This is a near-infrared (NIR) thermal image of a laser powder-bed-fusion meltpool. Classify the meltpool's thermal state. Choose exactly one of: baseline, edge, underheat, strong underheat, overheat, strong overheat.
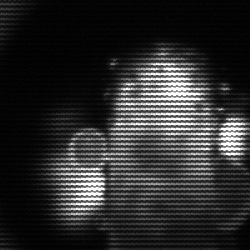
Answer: strong underheat